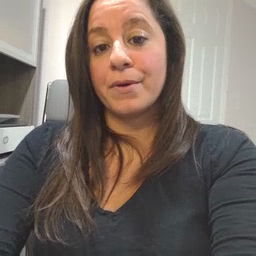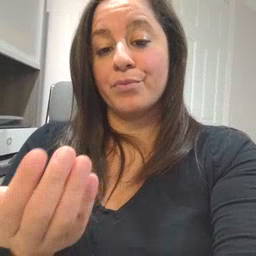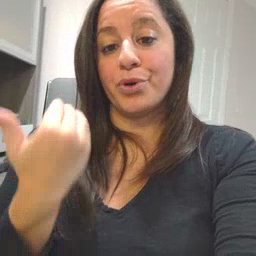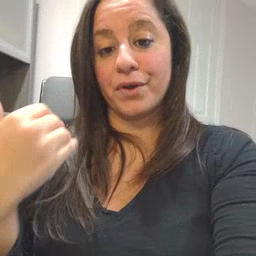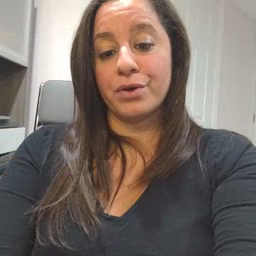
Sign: before